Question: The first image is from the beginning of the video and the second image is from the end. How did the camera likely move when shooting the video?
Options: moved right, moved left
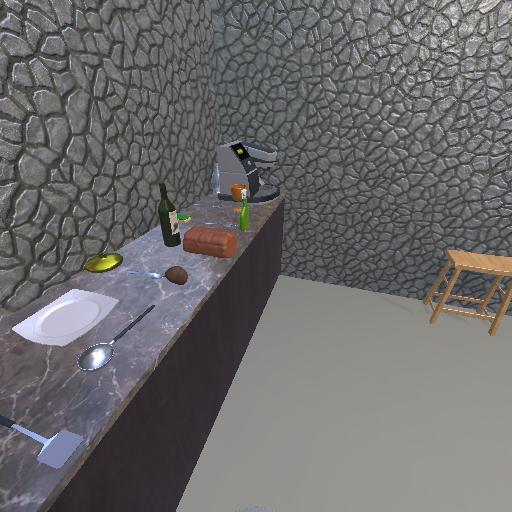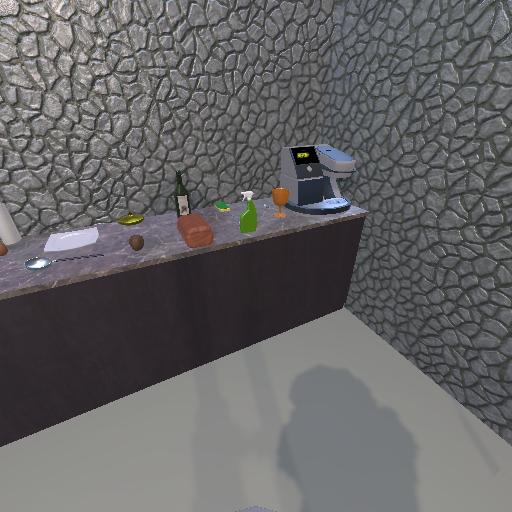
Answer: moved right